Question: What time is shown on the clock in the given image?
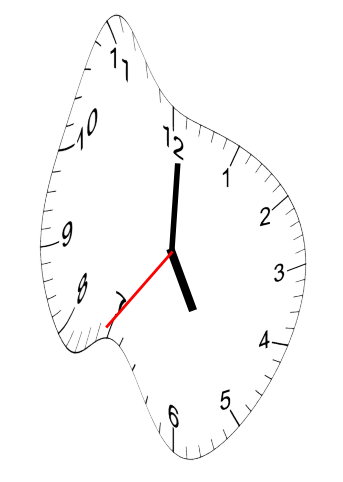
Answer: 05:00:36